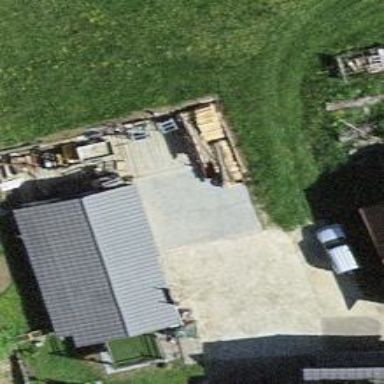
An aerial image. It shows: Rural barn.